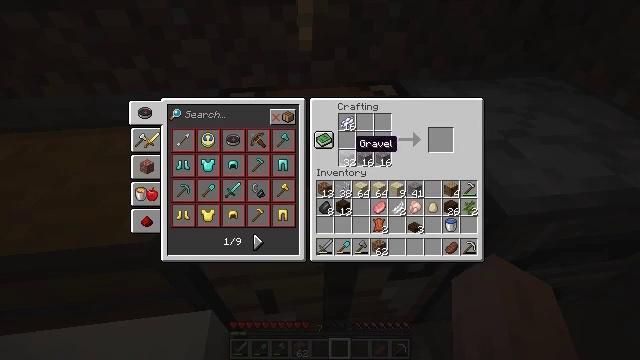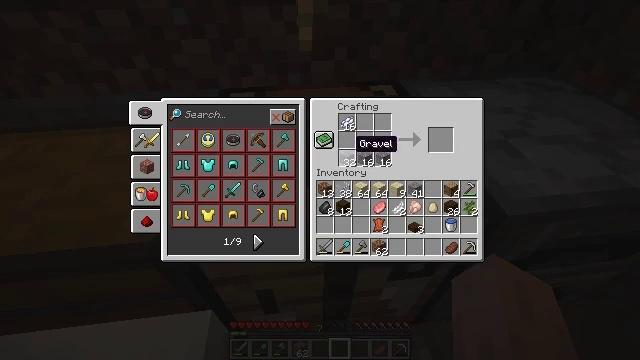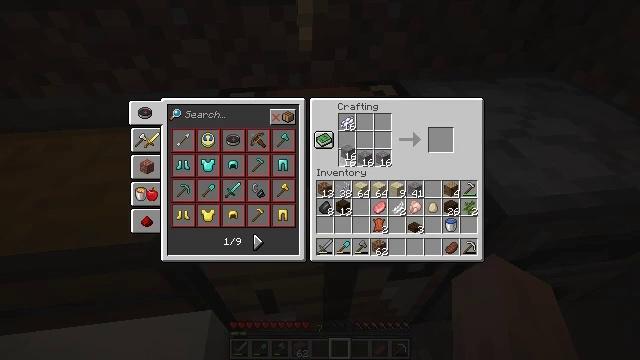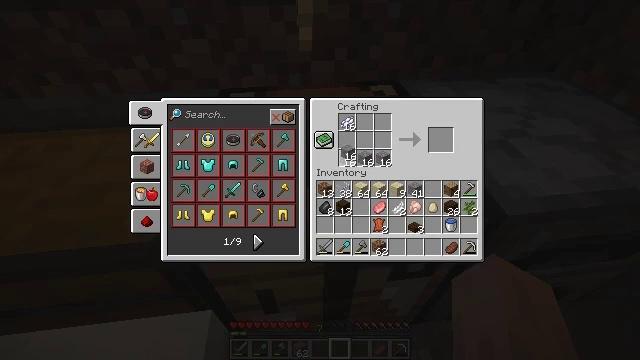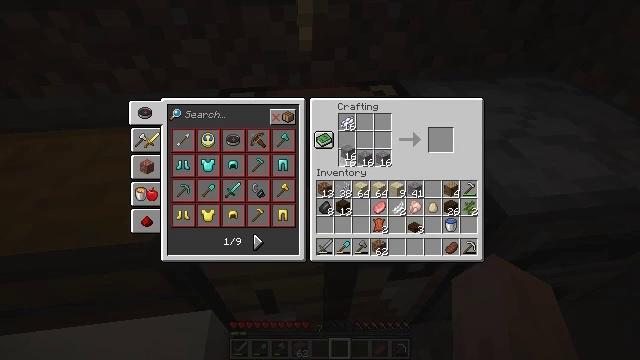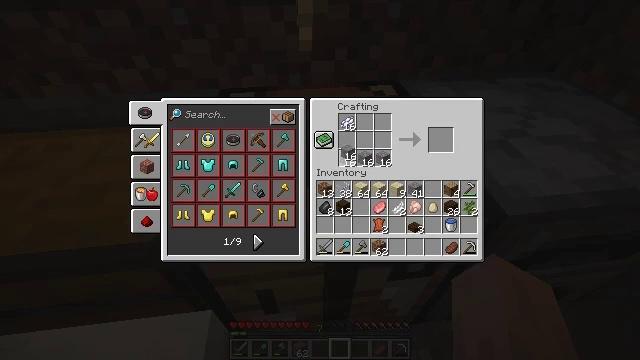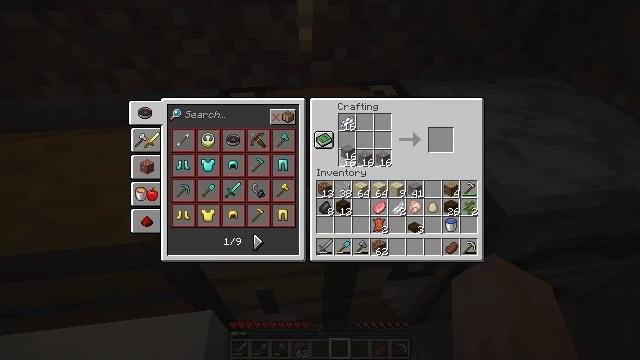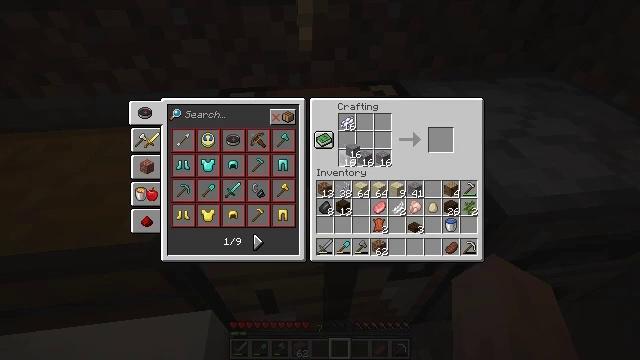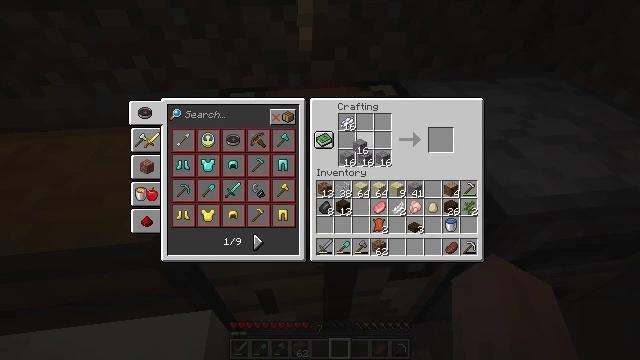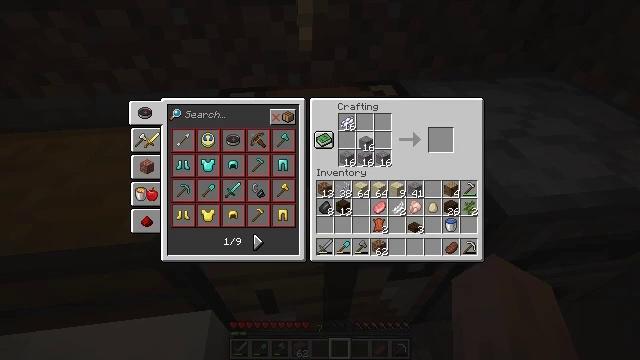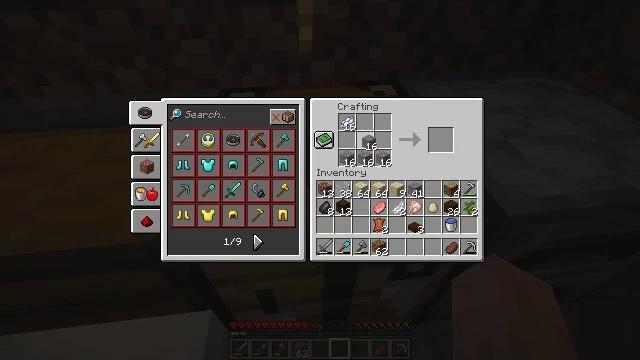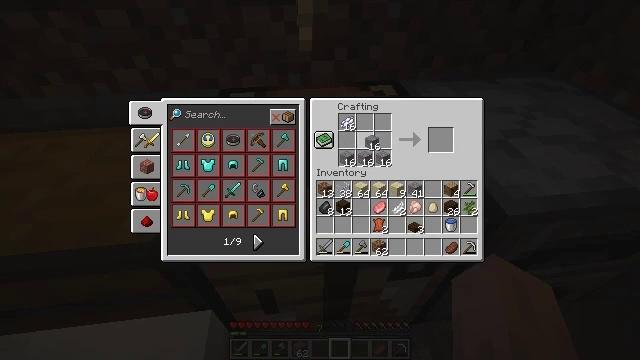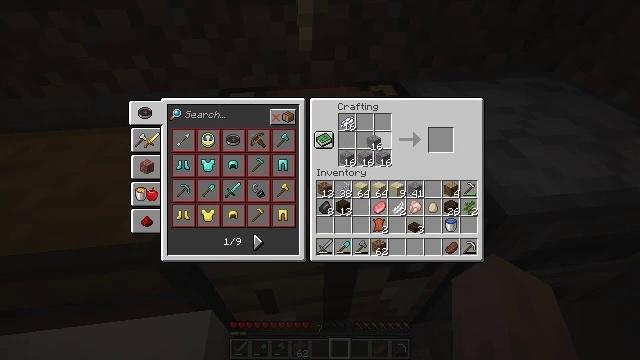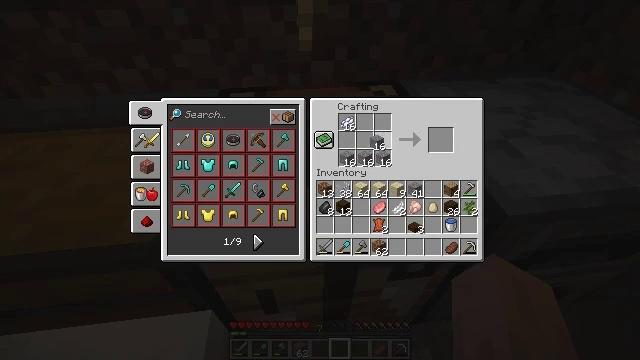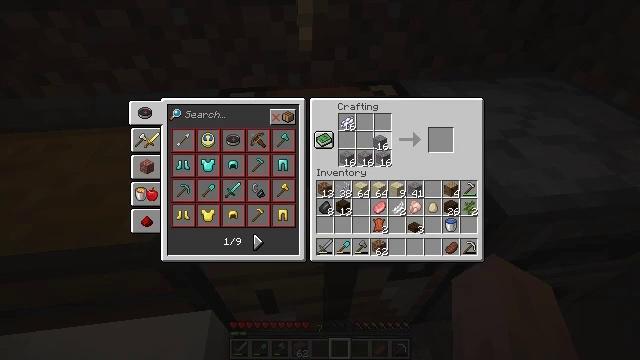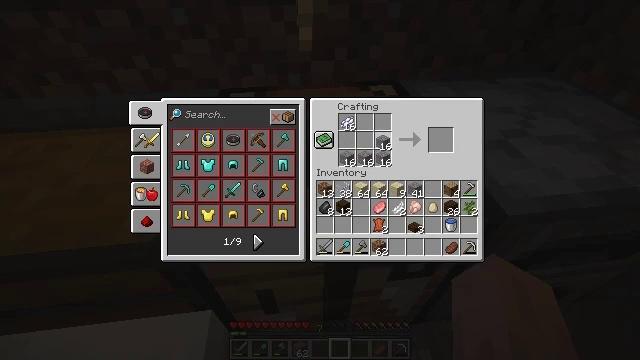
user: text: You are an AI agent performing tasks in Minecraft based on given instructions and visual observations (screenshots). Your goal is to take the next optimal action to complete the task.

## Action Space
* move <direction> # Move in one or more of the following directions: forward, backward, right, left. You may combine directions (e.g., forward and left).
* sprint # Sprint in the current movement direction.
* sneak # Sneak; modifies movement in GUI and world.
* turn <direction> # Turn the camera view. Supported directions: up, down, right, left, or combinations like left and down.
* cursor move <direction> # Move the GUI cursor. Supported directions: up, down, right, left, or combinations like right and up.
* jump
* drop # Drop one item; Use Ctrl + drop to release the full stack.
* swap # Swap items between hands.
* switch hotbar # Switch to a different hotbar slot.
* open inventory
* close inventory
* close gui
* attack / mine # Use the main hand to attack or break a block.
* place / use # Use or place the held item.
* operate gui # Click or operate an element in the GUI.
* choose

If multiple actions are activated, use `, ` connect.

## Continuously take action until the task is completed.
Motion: motion action
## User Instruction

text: Open the crafting table to craft white concrete powder.
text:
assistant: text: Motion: no_op
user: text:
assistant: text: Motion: use / place
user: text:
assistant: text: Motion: use / place
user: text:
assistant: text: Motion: use / place
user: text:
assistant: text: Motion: use / place
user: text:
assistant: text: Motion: use / place
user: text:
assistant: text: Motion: no_op
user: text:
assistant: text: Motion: turn right
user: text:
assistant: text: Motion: no_op
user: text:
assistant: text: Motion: no_op
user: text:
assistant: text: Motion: no_op
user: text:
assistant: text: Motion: no_op
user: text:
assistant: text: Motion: no_op
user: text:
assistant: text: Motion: no_op
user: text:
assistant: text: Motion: no_op
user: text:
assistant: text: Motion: no_op
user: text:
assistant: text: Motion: no_op
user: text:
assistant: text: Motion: attack / mine
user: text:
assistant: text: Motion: attack / mine
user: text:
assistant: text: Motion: no_op
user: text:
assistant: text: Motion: no_op
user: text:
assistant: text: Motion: no_op
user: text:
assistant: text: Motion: turn down
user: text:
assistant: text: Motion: turn down
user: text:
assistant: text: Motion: turn down
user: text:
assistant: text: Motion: no_op
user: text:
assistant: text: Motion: no_op
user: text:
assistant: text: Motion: no_op
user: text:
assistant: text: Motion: no_op
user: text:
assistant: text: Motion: no_op